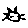
Label: cat